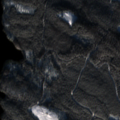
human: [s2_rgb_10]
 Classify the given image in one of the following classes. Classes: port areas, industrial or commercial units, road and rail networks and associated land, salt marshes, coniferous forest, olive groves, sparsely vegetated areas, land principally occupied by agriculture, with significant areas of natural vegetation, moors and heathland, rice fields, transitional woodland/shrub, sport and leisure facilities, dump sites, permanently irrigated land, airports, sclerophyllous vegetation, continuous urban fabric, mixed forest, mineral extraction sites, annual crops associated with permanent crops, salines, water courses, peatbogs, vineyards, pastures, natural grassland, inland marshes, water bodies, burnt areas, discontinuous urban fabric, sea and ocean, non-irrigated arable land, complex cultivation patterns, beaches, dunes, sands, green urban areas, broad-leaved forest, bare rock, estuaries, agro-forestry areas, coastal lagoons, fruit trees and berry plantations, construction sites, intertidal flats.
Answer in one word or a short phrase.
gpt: coniferous forest, mixed forest, water bodies